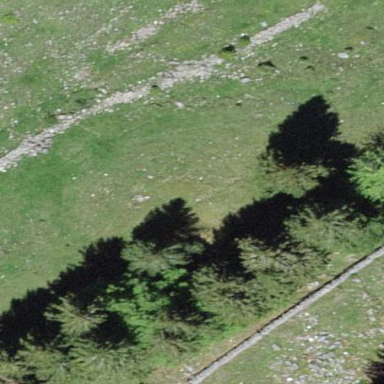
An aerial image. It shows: Evergreen needle-leaved forest.